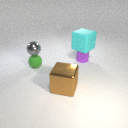
small green rubber sphere to the left of small purple rubber cylinder